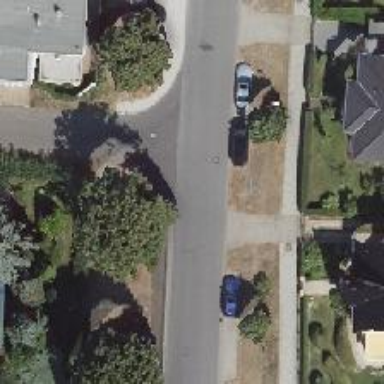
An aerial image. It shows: Residential road with asphalt surface.